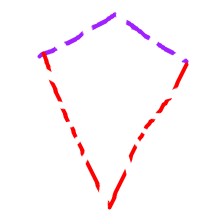
Shape: kite